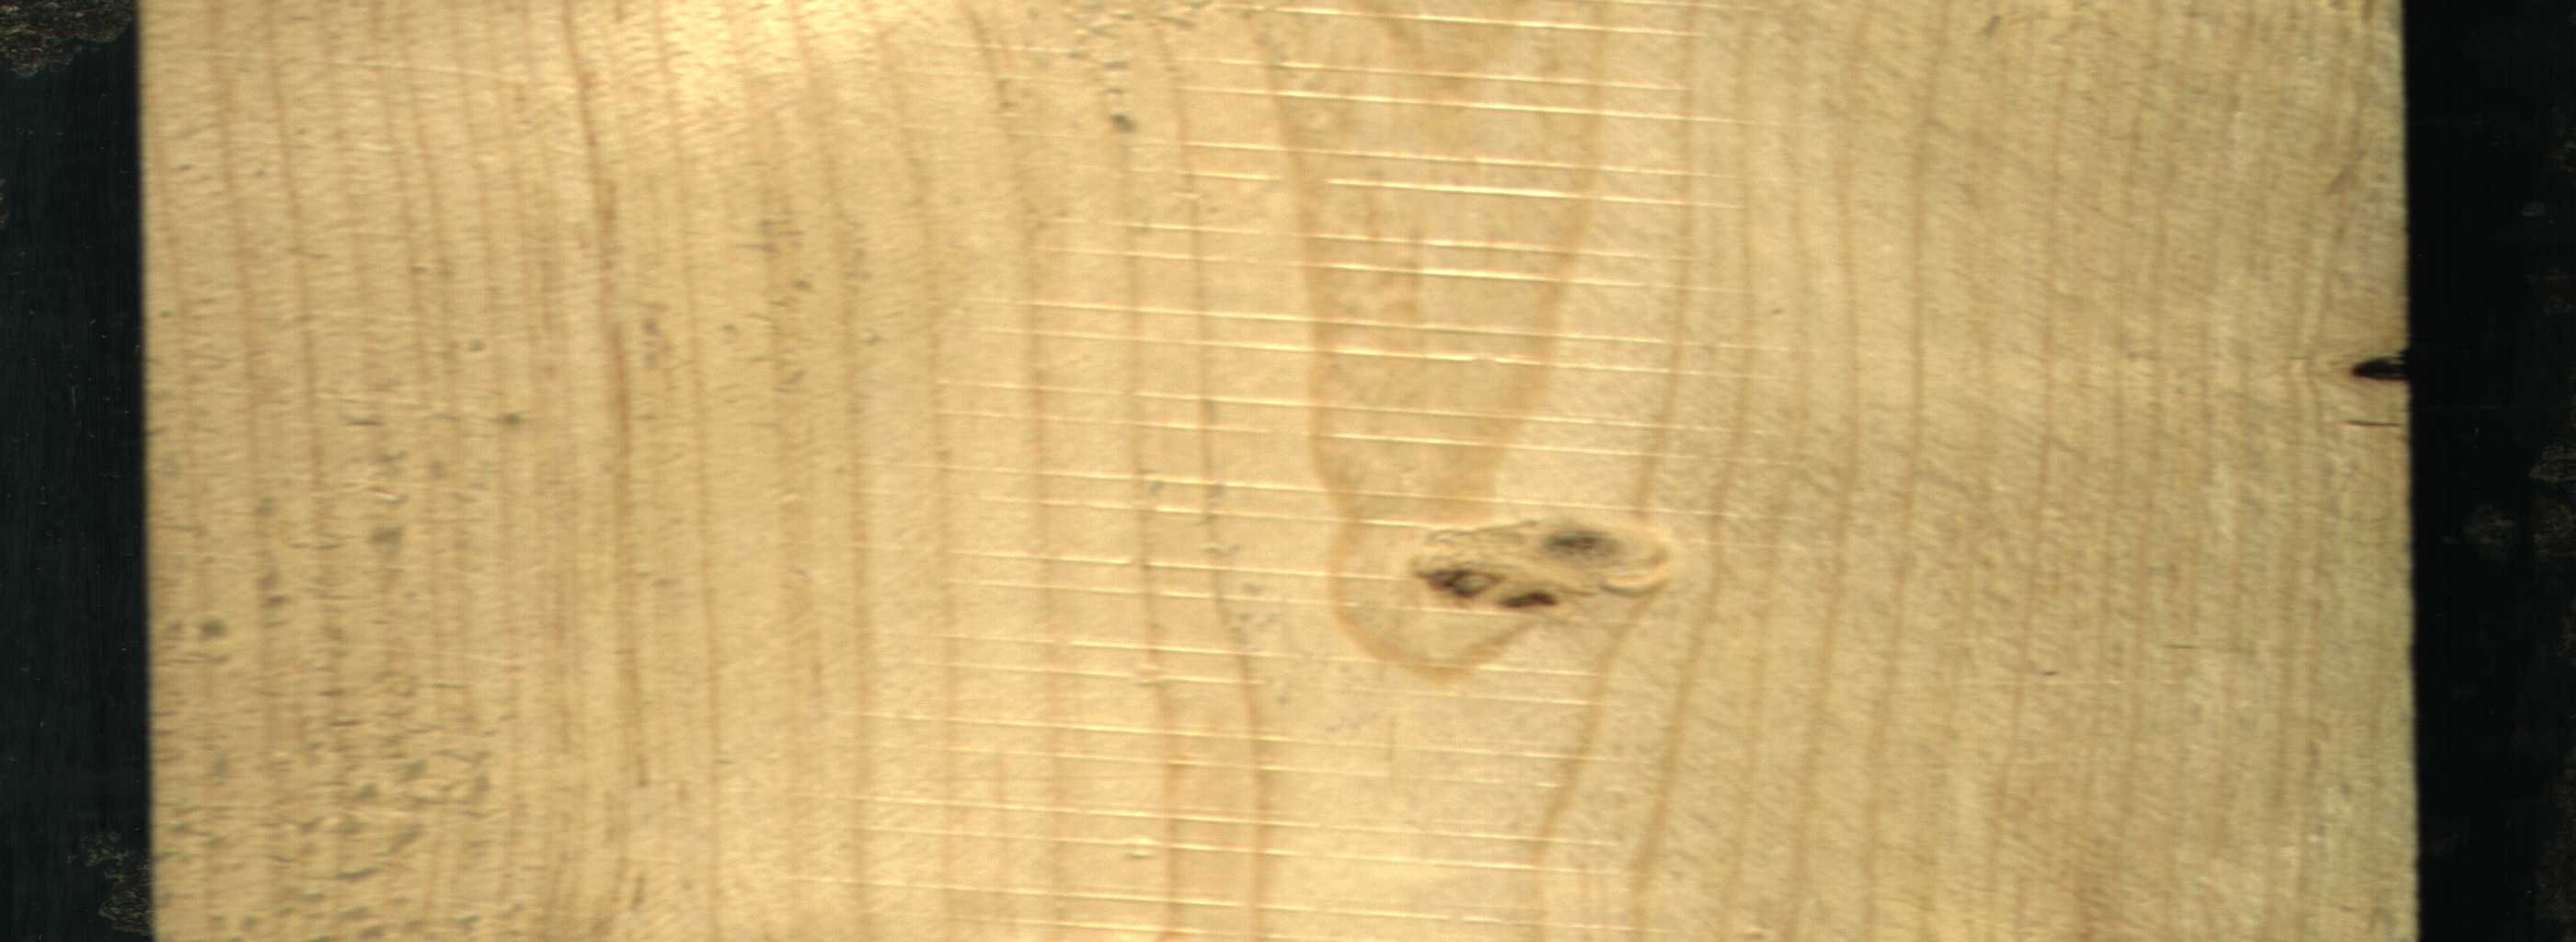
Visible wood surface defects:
Knot_missing
Live_Knot